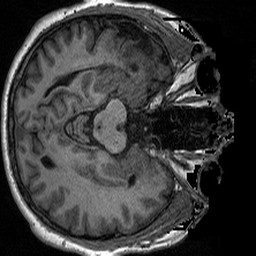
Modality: T1w
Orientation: axial
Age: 44
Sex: male